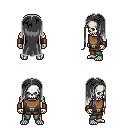
a pixel art fantasy rpg character, male body template, skeleton, leather chest armor, teal pants, gray extra-long hairstyle, leather bracers, four views (front, back, left, right), 2x2 character sprite sheet, small pixel art, hard edges, no anti-aliasing